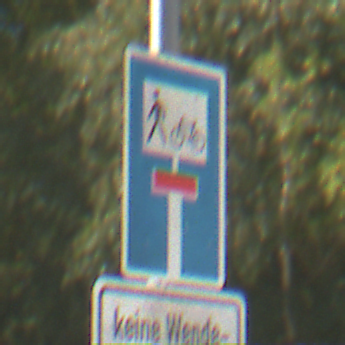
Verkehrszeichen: SackgasseRadverkehrFussgaengerDurchlaessig
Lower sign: HinweisGeaenderteVorfahrtVerkehrsfuehrungVerkehrsregelung3
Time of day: Midday
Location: Outdoor (Nature)
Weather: Clear
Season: Summer
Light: Natural